Interaction volume radius: 5 \u00c5
Interaction volume height: 15 \u00c5
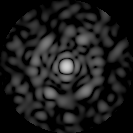
Disorder parameter: 0.822